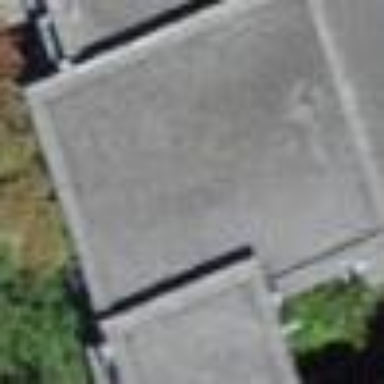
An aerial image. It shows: View of roof of building.